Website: bh-photo
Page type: billing-address
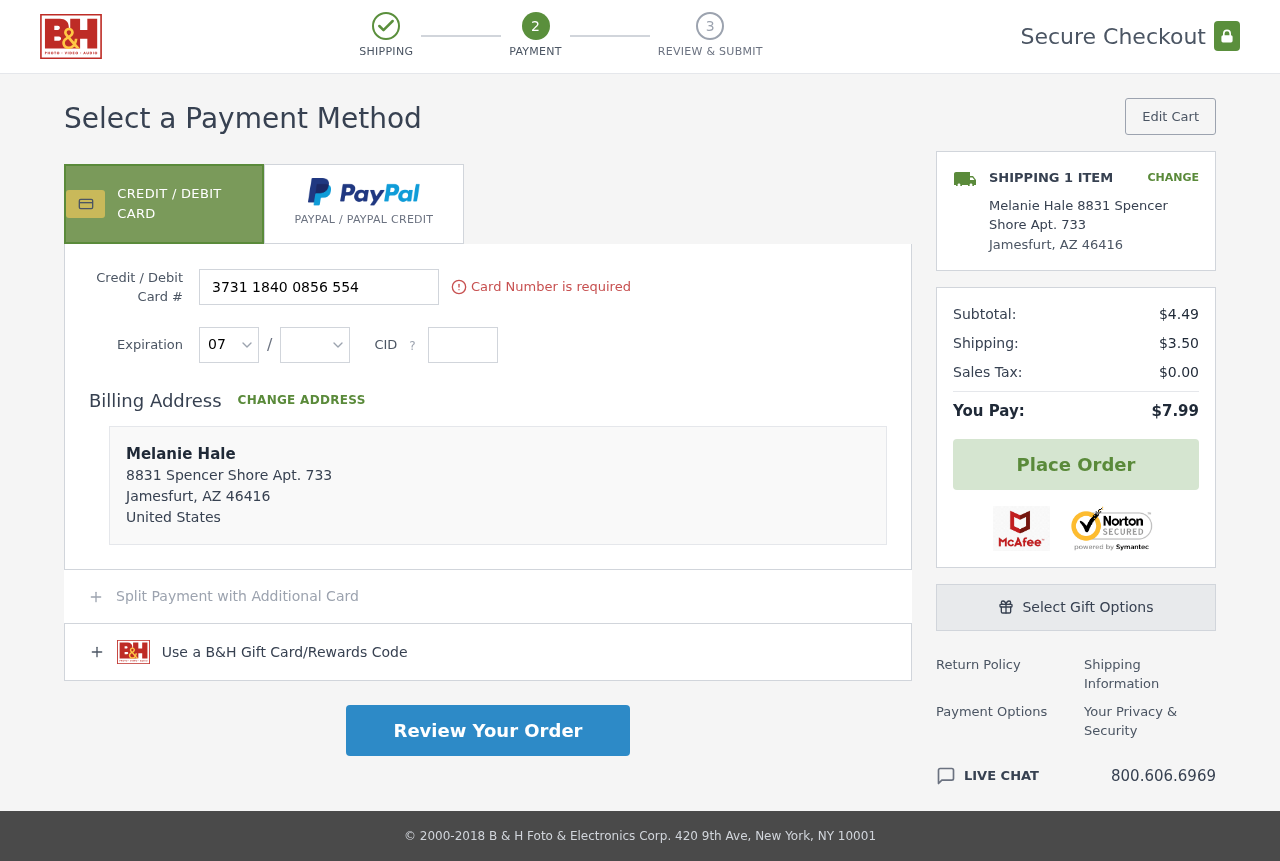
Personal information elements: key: PII_CARD_CVV
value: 5355
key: PII_CARD_EXPIRY_MONTH
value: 07
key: PII_CARD_EXPIRY_YEAR
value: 27
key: PII_CARD_NUMBER
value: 3731 1840 0856 554
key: PII_CITY
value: Jamesfurt
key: PII_COUNTRY
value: United States
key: PII_FULLNAME
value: Melanie Hale
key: PII_FULLNAME2
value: Melanie Hale
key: PII_POSTCODE
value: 46416
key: PII_STATE_ABBR
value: AZ
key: PII_STREET
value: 8831 Spencer Shore Apt. 733
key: PII_POSTCODE_FULL
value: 46416
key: PII_POSTCODE_NUMERIC
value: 46416
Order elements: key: ORDER_NUM_ITEMS
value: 1
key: ORDER_SUBTOTAL
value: $4.49
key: ORDER_SHIPPING_COST
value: $3.50
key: ORDER_TAX
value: $0.00
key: ORDER_TOTAL
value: $7.99